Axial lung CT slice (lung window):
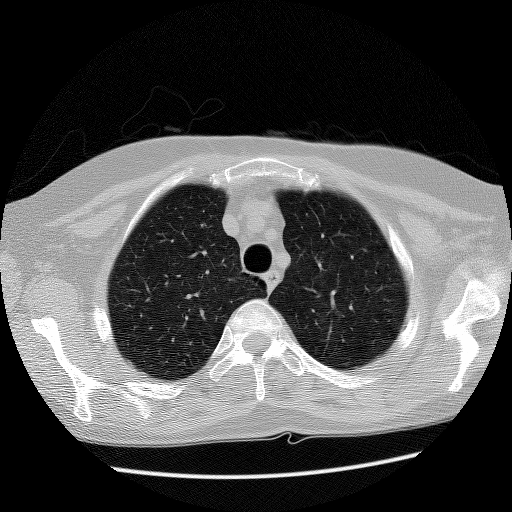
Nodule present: no